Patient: sex F, age 70
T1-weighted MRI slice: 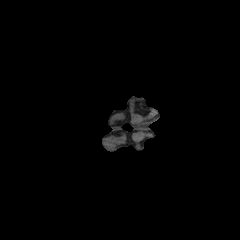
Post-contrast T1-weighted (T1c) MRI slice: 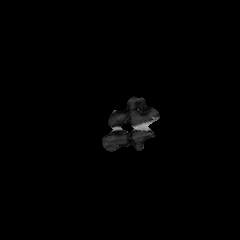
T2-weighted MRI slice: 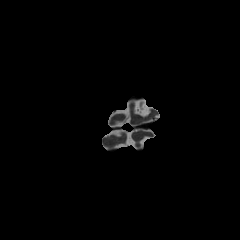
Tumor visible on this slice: no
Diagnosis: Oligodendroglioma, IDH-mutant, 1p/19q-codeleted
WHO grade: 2